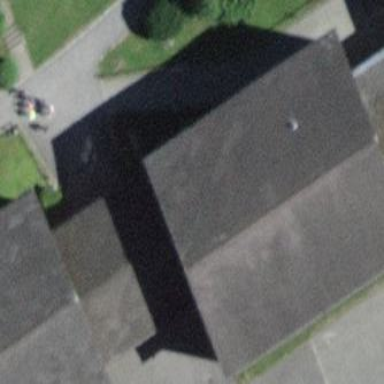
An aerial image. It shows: School building.